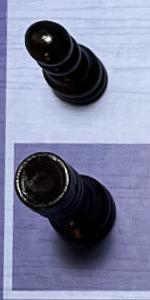
Label: Rook_Black